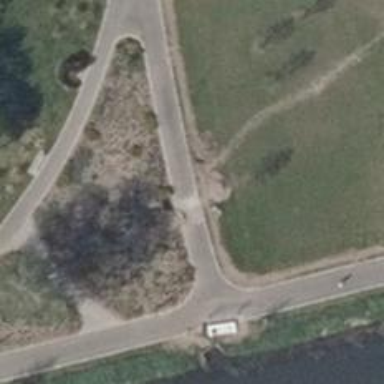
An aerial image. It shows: Asphalt footway.